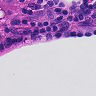
Metastatic tissue present: yes